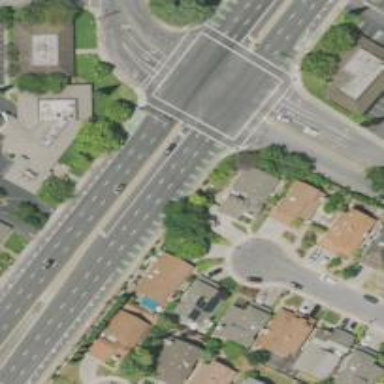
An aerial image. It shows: Solid stop line on the road.